Aerial crown-view tile of a tropical tree (Barro Colorado Island, Panama), acquired 20241112:
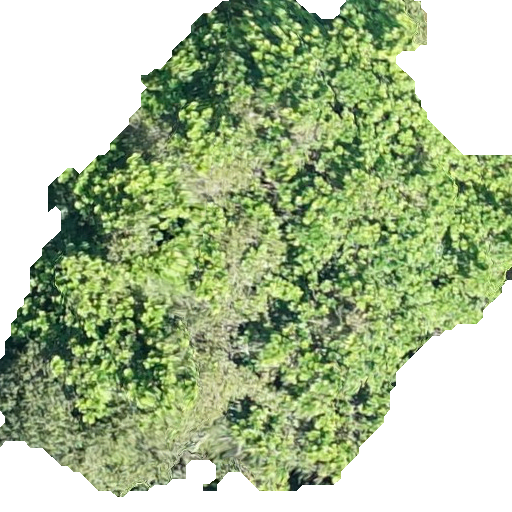
Species: Anacardium excelsum
GBIF accepted scientific name: Anacardium excelsum
Crown area: 278.447 m²